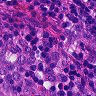
Metastatic tissue present: no